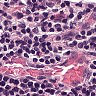
Metastatic tissue present: no